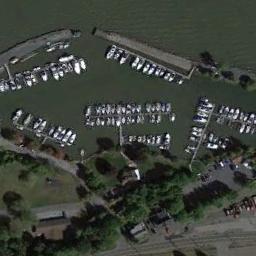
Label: harbor